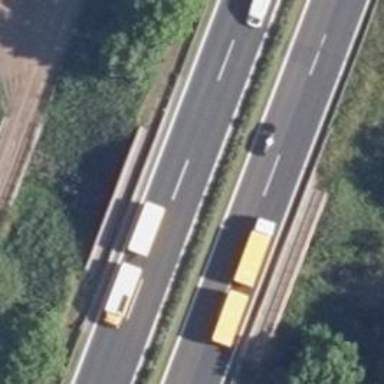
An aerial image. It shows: Asphalt motorway.